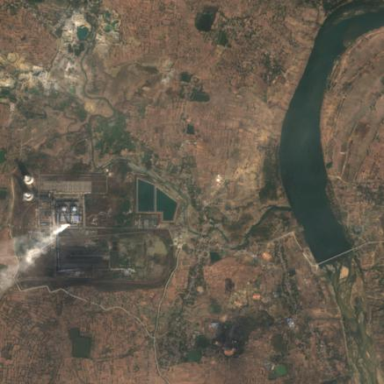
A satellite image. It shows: Industrial area with coal-powered plant.